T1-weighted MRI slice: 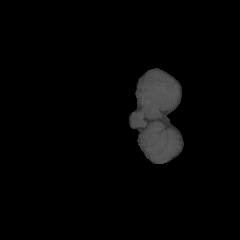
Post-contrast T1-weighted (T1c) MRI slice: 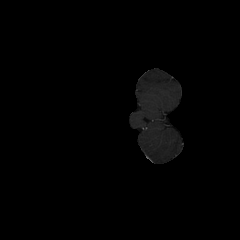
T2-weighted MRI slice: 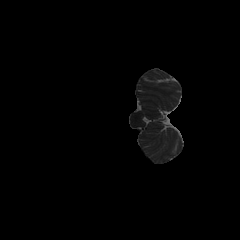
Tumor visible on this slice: no